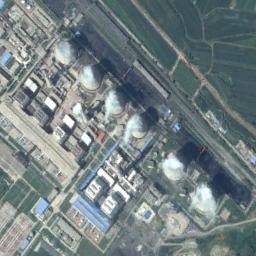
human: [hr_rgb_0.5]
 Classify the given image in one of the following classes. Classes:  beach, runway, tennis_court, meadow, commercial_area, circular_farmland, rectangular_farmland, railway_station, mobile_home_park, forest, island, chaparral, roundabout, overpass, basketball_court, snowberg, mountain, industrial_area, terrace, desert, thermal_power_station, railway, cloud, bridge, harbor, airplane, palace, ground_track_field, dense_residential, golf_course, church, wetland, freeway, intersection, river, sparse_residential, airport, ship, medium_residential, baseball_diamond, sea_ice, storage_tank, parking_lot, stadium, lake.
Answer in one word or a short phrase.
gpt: thermal_power_station